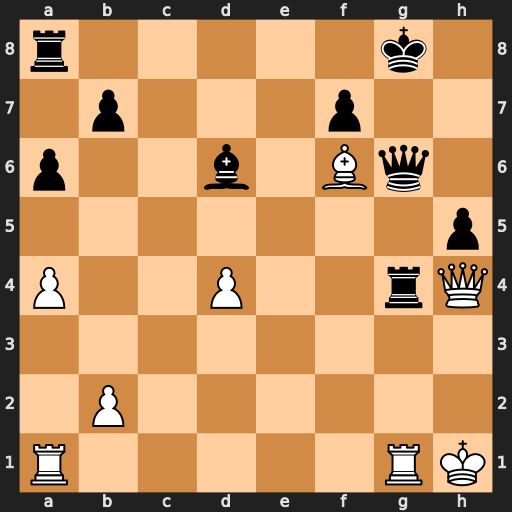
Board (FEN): r5k1/1p3p2/p2b1Bq1/7p/P2P2rQ/8/1P6/R5RK
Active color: w
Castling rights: -
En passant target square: -
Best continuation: Rxg4 Qxg4 Rg1